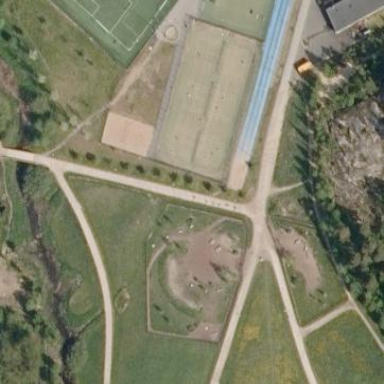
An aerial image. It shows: Fenced dog park for leisure activities on land.